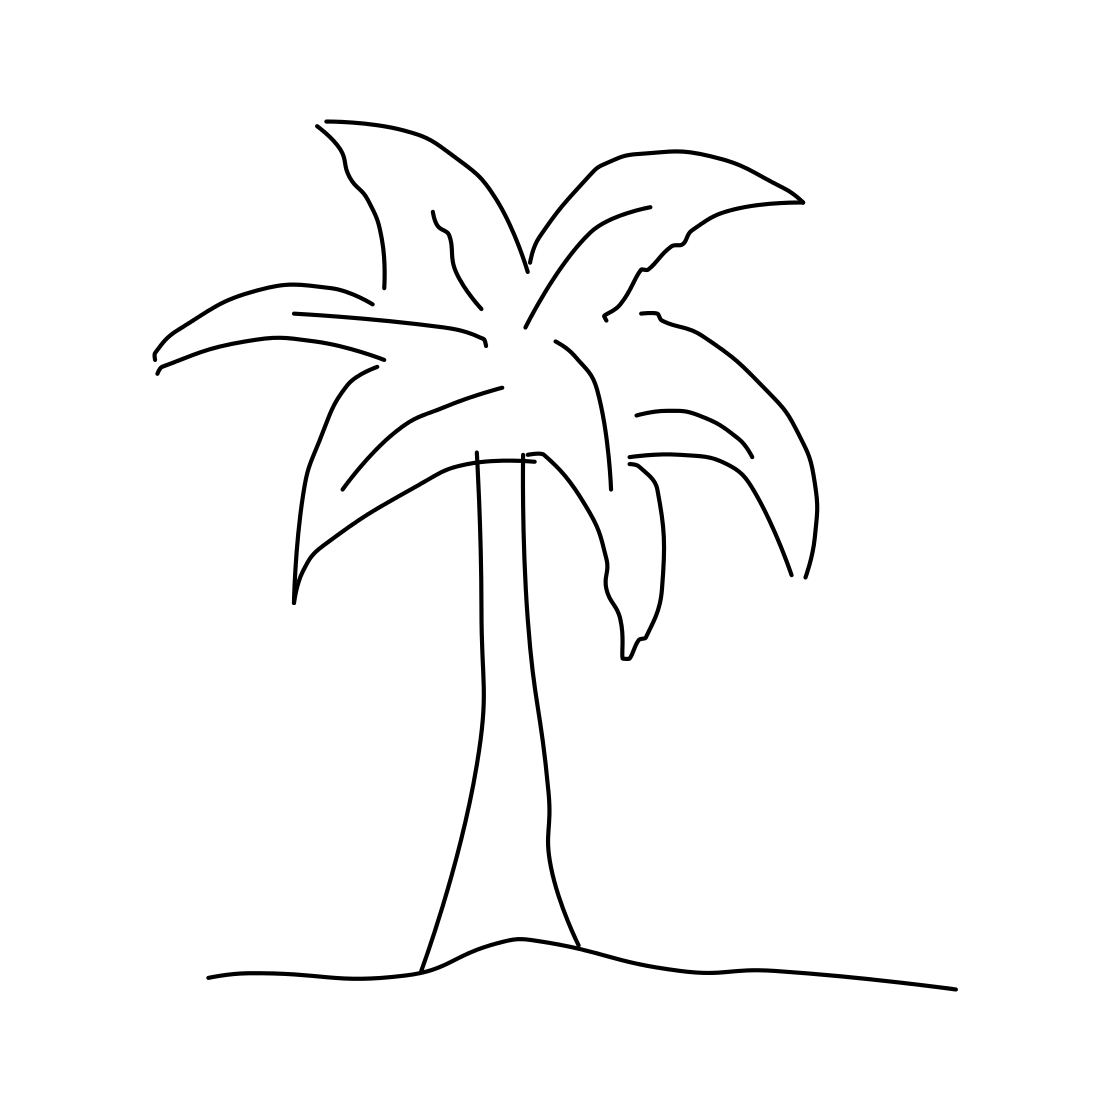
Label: palm tree